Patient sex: F
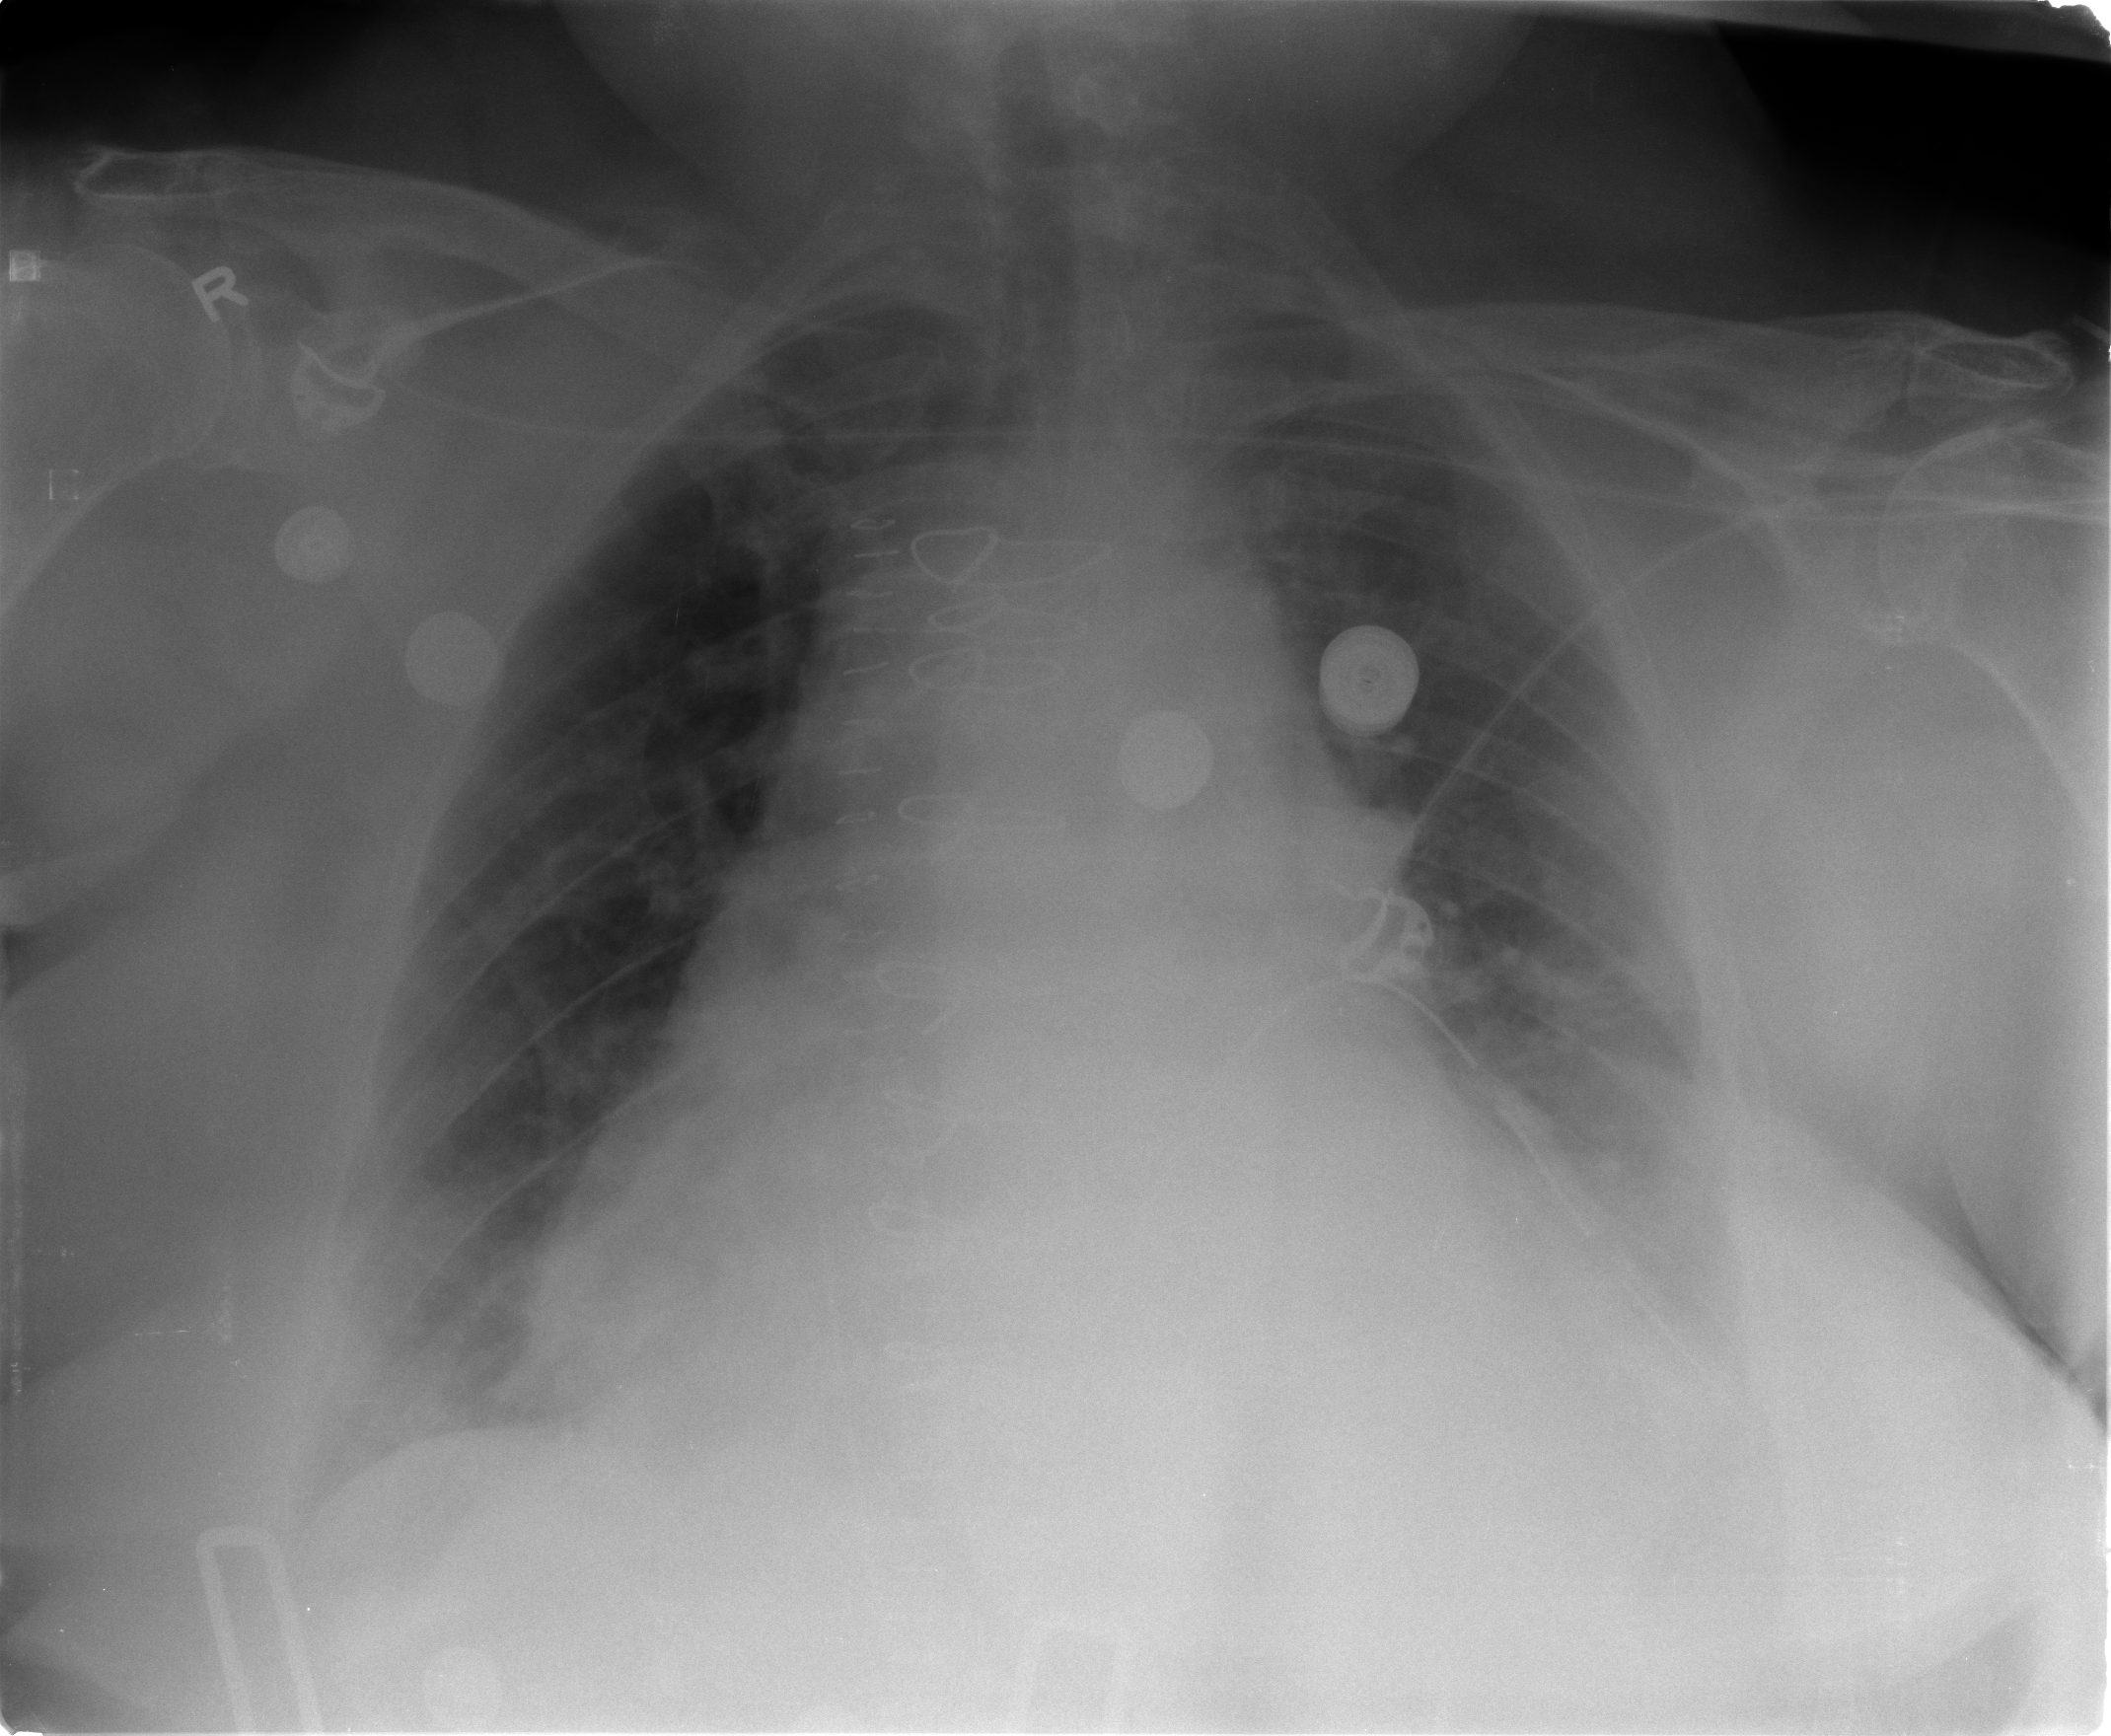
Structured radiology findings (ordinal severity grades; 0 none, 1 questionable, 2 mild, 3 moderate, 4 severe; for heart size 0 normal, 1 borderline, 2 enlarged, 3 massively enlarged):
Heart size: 3
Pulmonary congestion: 2
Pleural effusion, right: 1
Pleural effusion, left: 1
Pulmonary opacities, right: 1
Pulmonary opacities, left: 1
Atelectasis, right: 2
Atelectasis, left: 2